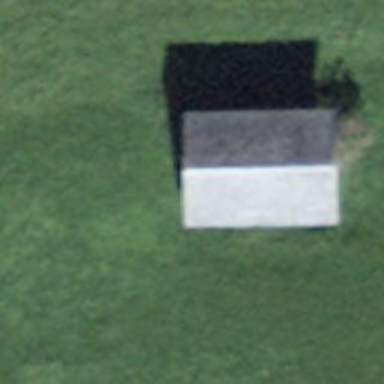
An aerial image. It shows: Cabin is depicted in the image.